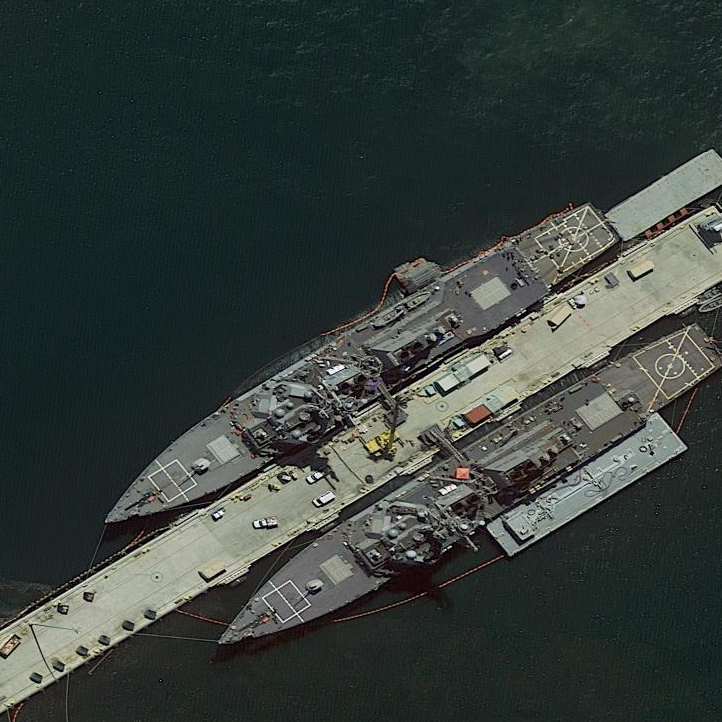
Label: destroyer